Field crop: maize
Growth stage: 2
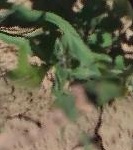
Species: maize